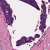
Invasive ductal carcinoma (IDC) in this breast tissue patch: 0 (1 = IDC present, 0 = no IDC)